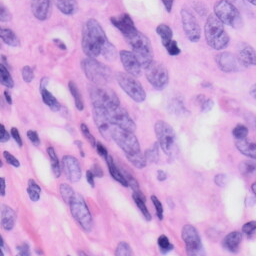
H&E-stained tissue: Skin